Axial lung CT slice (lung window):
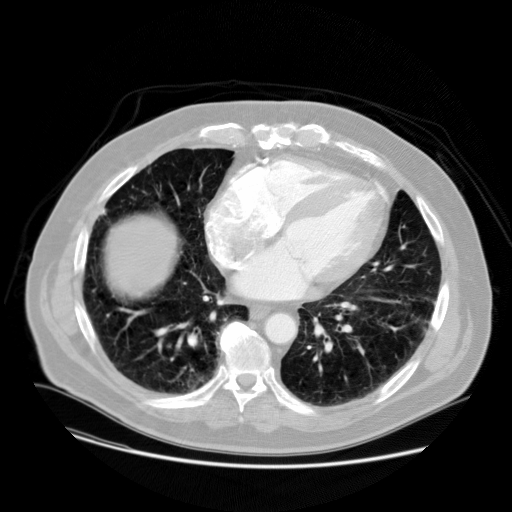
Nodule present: no